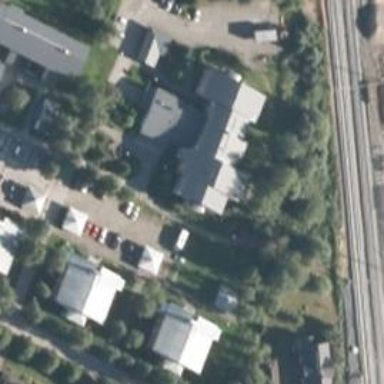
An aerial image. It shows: Building.